Interaction volume radius: 5 \u00c5
Interaction volume height: 40 \u00c5
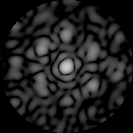
Disorder parameter: 0.7209